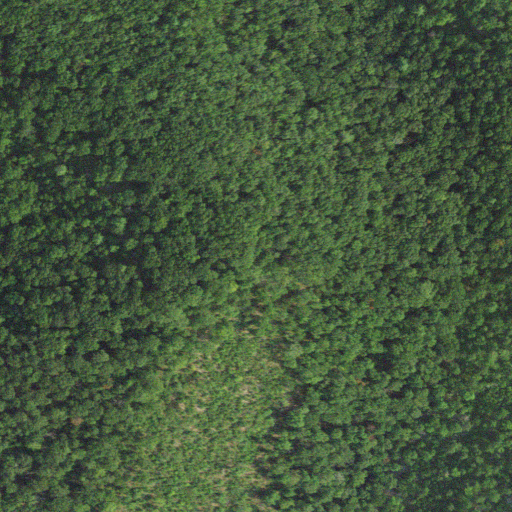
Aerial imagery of mountain in Virginia named Three Sisters containing deciduous forest, shrub, grassland, and mixed forest